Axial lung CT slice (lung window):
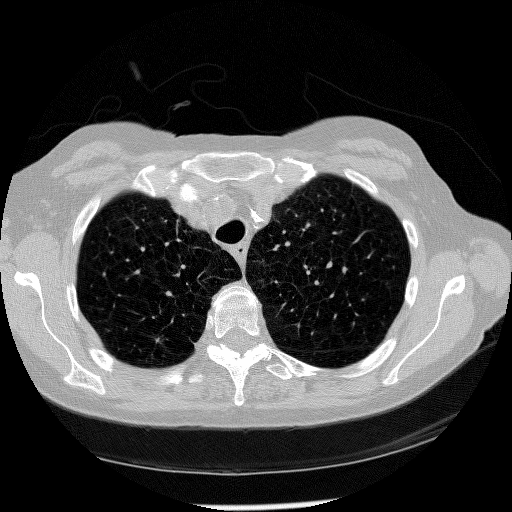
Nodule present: no